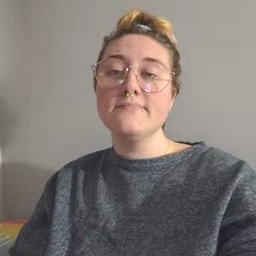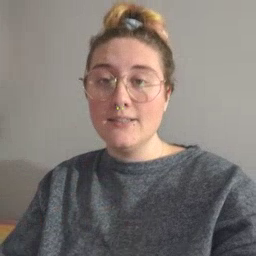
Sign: hot